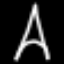
Label: The Eiffel Tower